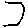
Label: hexagon